Question: I got the error '"detail": "Not found."' even though some ids still works.
### model.py
'''
class Profile(models.Model):
id = models.AutoField(primary_key=True)
user = models.OneToOneField(User, null=True, on_delete=models.CASCADE)
swipe = models.ForeignKey(Swipe, null=True, blank=True, on_delete=models.CASCADE)
name = models.CharField(max_length=10)
age = models.FloatField(blank=True, null=True)
gender = models.CharField(blank=True, max_length=10, null=True)
native_lan = models.CharField(max_length=20)
foreign_lan = models.CharField(max_length=20)
image = models.ImageField(blank=True, null=True)
location = models.CharField(blank=True, max_length=30, null=True)
time_start = models.TimeField(blank=True, null=True)
time_end = models.TimeField(blank=True, null=True)
intro = models.TextField(blank=True, null=True)
freeday = models.CharField(blank=True, max_length=10, null=True)
def __str__(self):
return self.name
'''
### views.py
'''
class MyProfileView(GenericAPIView, RetrieveModelMixin,
CreateModelMixin, UpdateModelMixin, DestroyModelMixin, ListModelMixin):
queryset = Profile.objects.all()
serializer_class = ProfileSerializer
lookup_field = 'id'
def post(self, request):
return self.create(request)
def get(self, request, id=None):
if id:
user = get_object_or_404(User, id=id)
profile = get_object_or_404(Profile, user=user)
print(profile.id)
return self.retrieve(request, profile.id)
else:
return self.list(request)
def put(self, request, id=None):
print('REQUEST::',request.FILES)
return self.update(request, id)
def delete(self, request, id=None):
return self.destroy(request, id)
'''
### urls.py
'''
urlpatterns = [
path('list/', MyProfileView.as_view()),
path('create/', MyProfileView.as_view()),
path('update/<int:id>/', MyProfileView.as_view()),
path('detail/<int:id>/', MyProfileView.as_view()),
path('delete/<int:id>/', MyProfileView.as_view()),
]
'''

My expectation is that you get user by the id of user account and it allows you to get id of profile, finally returning the profile.
But, when I put 'id=2' which is the id of user account, I got '"detail": "Not found."' despite that I confirmed 'profile.id=1' by printing it out.
One more thing that I don't understand is when I put 'id=3', I got the profile correctly.
How do I fix that?
Thank you:)
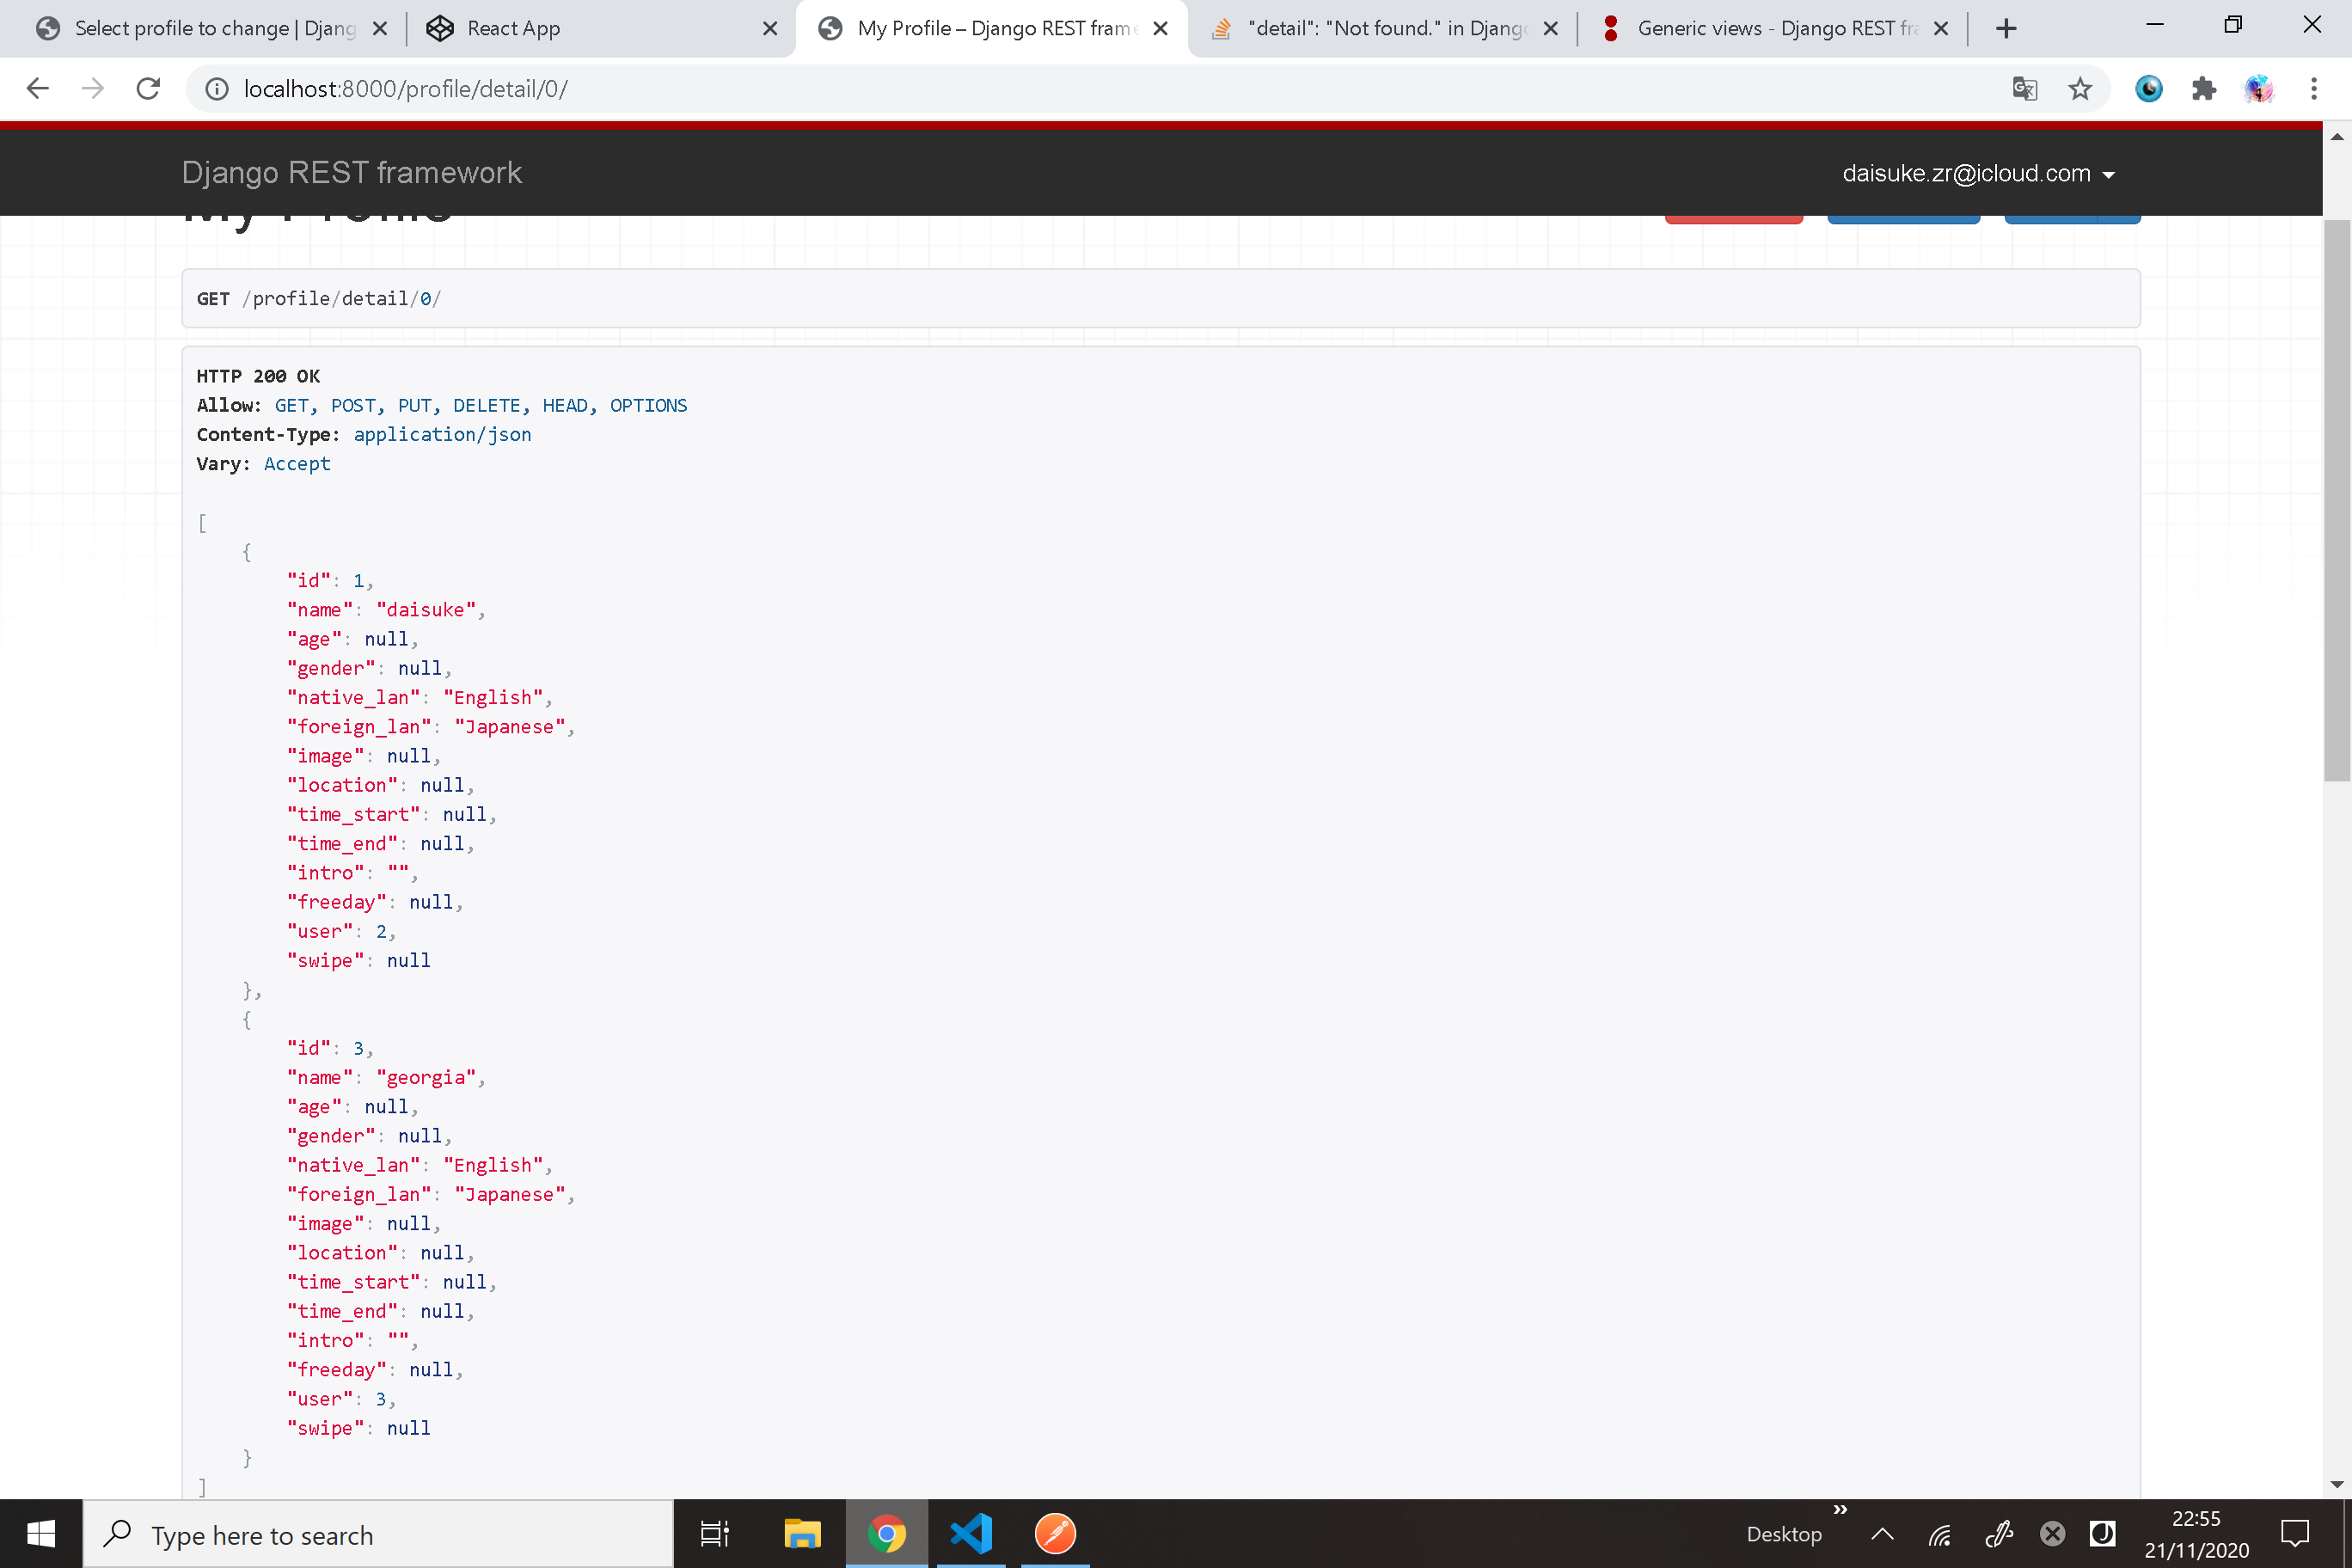
Answer: I fixed it. In this case, GenericAPIView does not allow you to customize your get mothod this way, so you need to make functional methods or other class methods.
'''
@api_view(['GET'])
def get_profile(request, pk):
print(pk)
if pk:
user = get_object_or_404(User, pk=pk)
profile = get_object_or_404(Profile, user=user)
serializer =ProfileSerializer(profile)
return Response(serializer.data)
'''